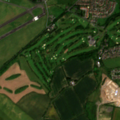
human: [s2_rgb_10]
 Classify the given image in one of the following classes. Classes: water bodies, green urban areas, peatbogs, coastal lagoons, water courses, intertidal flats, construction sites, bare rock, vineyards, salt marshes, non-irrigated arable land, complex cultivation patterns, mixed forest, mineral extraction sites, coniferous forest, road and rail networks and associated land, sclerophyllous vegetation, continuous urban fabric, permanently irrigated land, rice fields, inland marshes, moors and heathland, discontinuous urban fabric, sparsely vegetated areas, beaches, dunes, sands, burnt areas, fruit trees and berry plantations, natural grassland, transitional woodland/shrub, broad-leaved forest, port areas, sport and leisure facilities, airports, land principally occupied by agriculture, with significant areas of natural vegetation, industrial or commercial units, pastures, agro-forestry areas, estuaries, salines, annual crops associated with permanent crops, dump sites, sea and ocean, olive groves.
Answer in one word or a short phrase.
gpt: discontinuous urban fabric, airports, construction sites, green urban areas, sport and leisure facilities, non-irrigated arable land, pastures, complex cultivation patterns